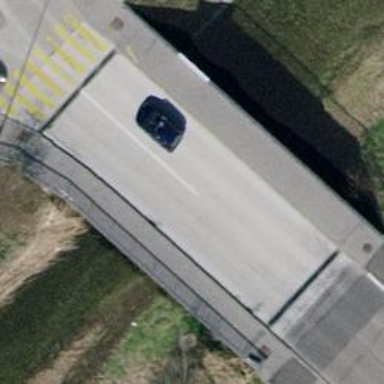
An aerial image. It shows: Bridge with beam structure.